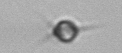
Label: Acanthoica_quattrospina